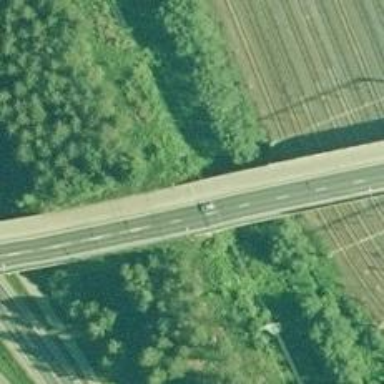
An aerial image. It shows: Cycleway with asphalt surface on embankment.